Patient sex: M
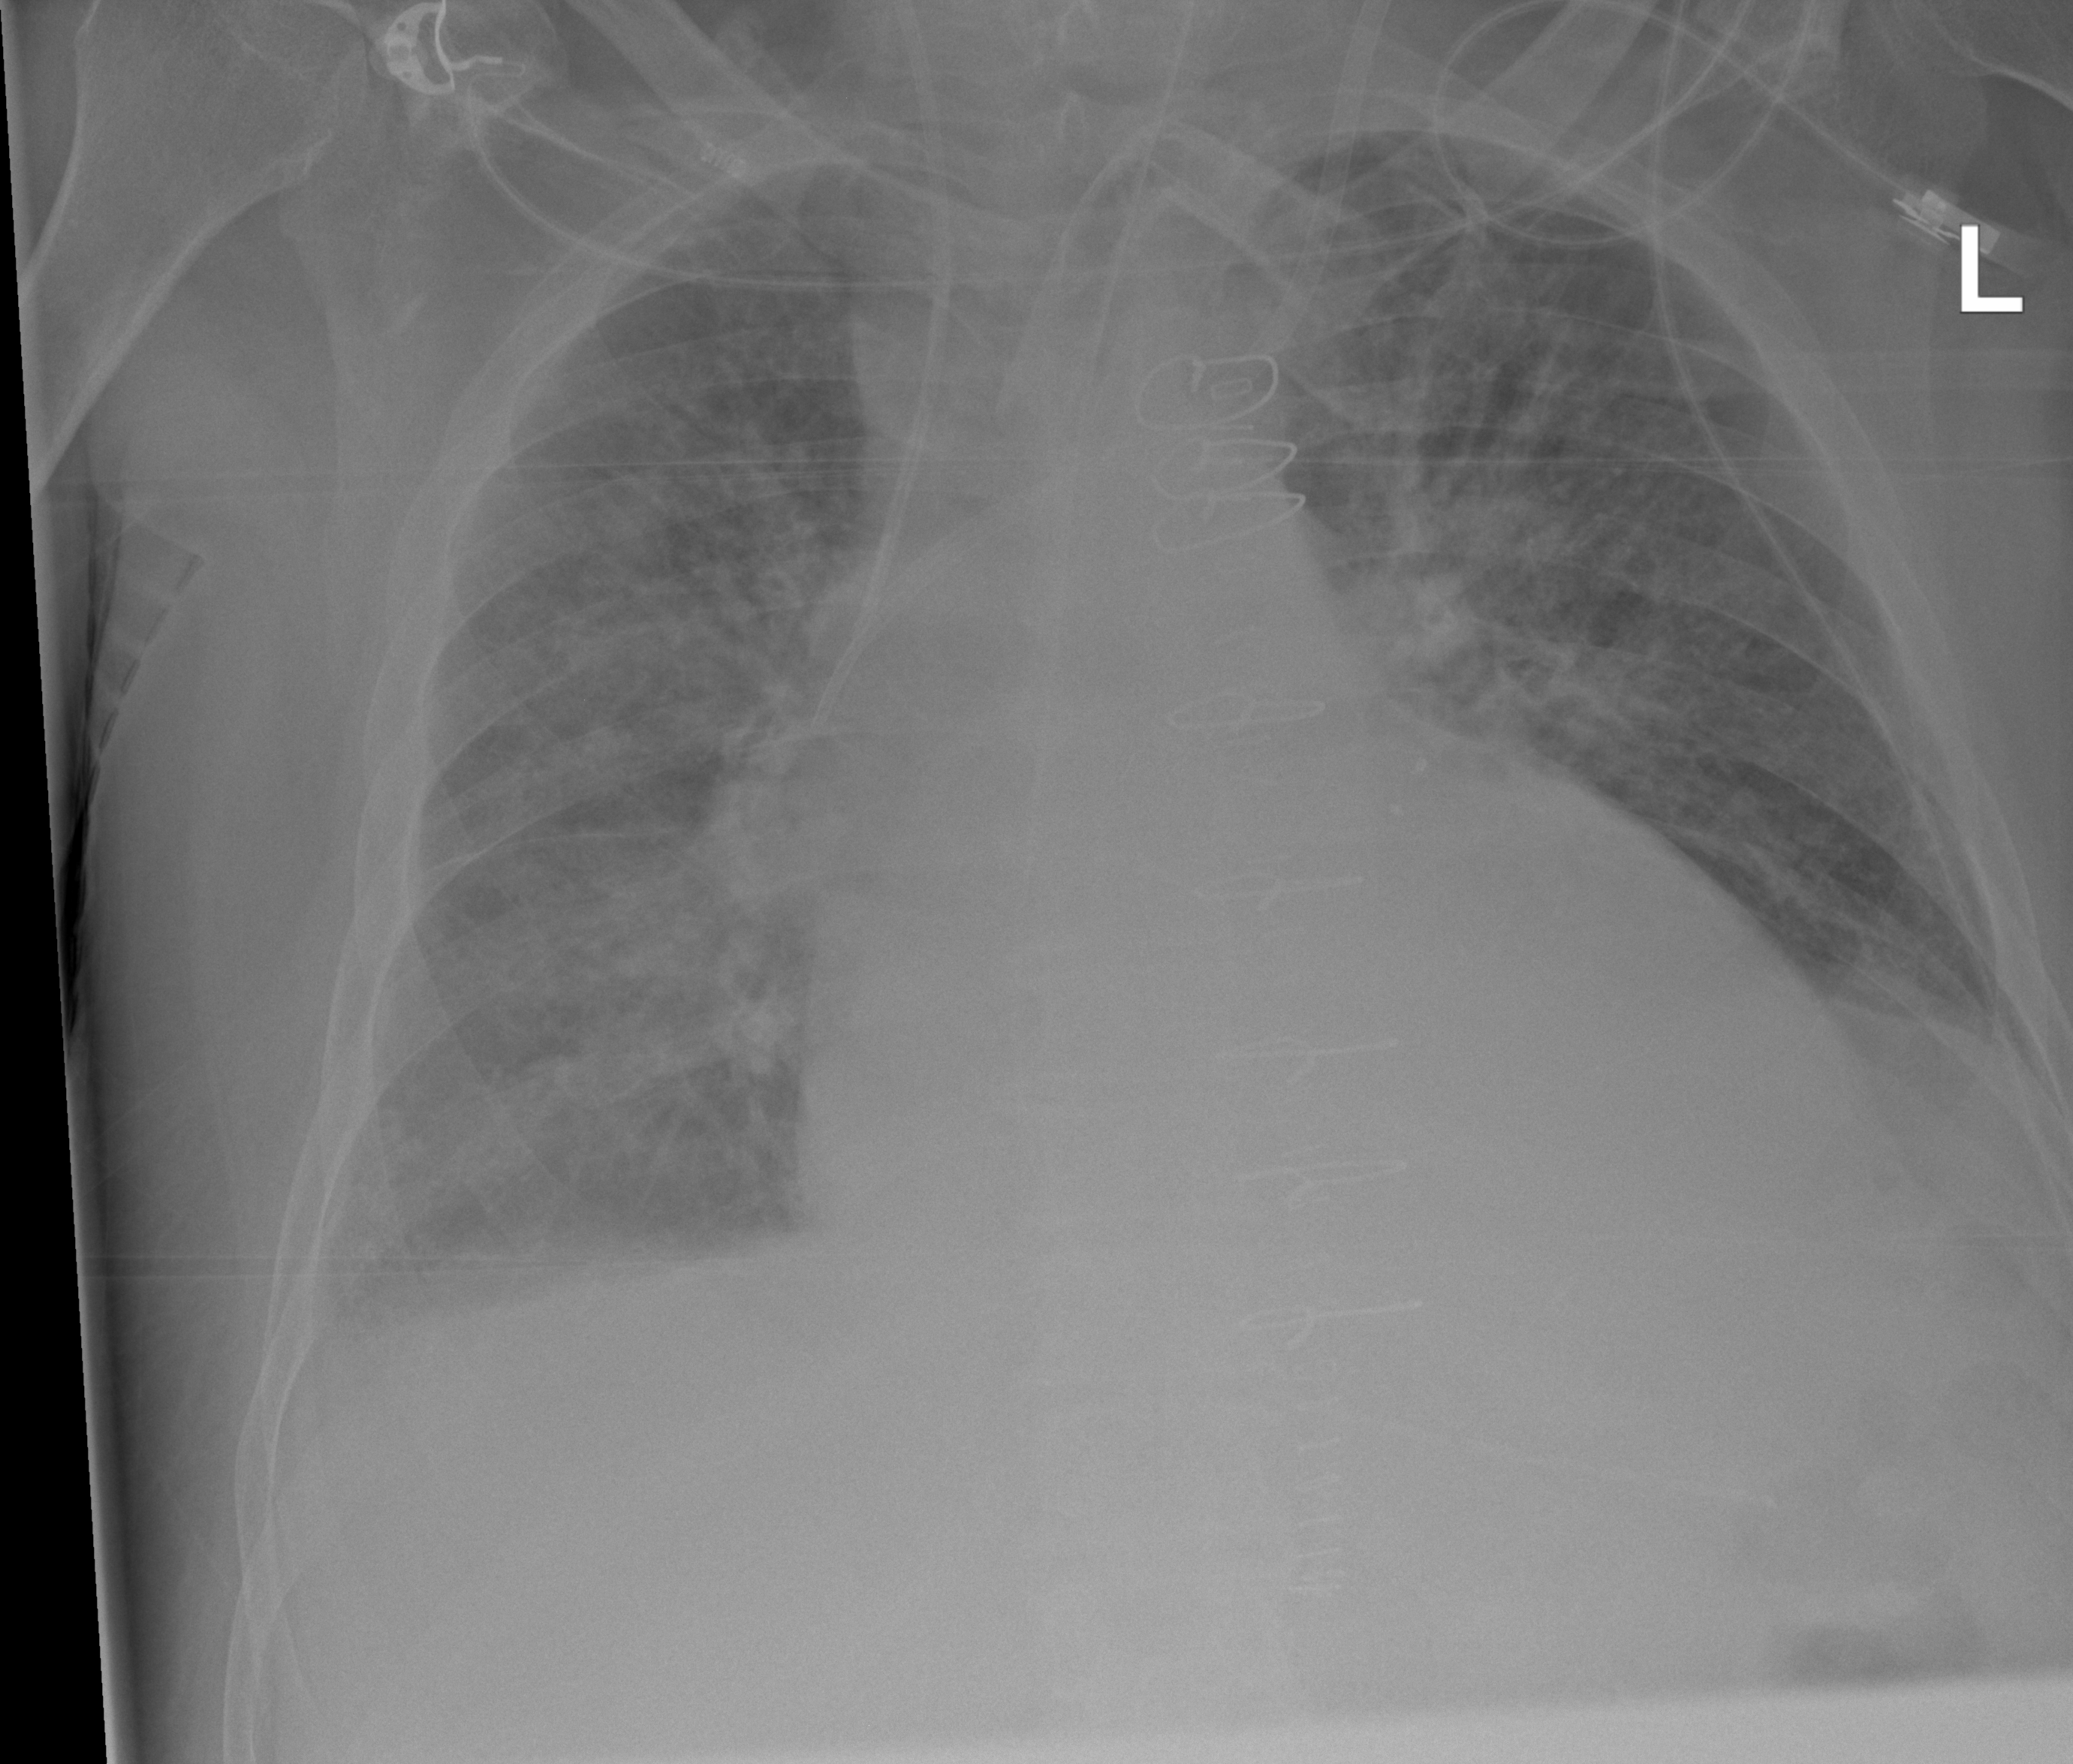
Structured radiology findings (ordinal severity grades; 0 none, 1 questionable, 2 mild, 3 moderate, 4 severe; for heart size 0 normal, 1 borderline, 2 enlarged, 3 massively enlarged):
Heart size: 2
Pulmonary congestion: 2
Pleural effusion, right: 3
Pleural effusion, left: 3
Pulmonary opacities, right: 3
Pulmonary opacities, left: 2
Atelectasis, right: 3
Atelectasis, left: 2